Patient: sex M, age 68
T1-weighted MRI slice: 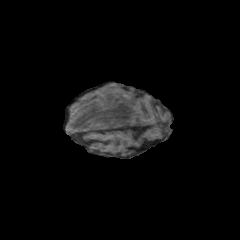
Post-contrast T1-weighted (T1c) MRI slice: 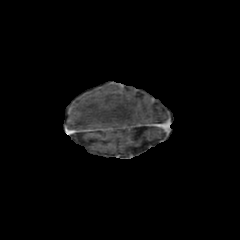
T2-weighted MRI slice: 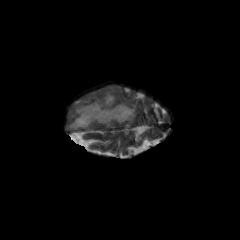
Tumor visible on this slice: yes
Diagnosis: Glioblastoma, IDH-wildtype
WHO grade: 4